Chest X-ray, AP view. Patient: 66 years old, sex M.
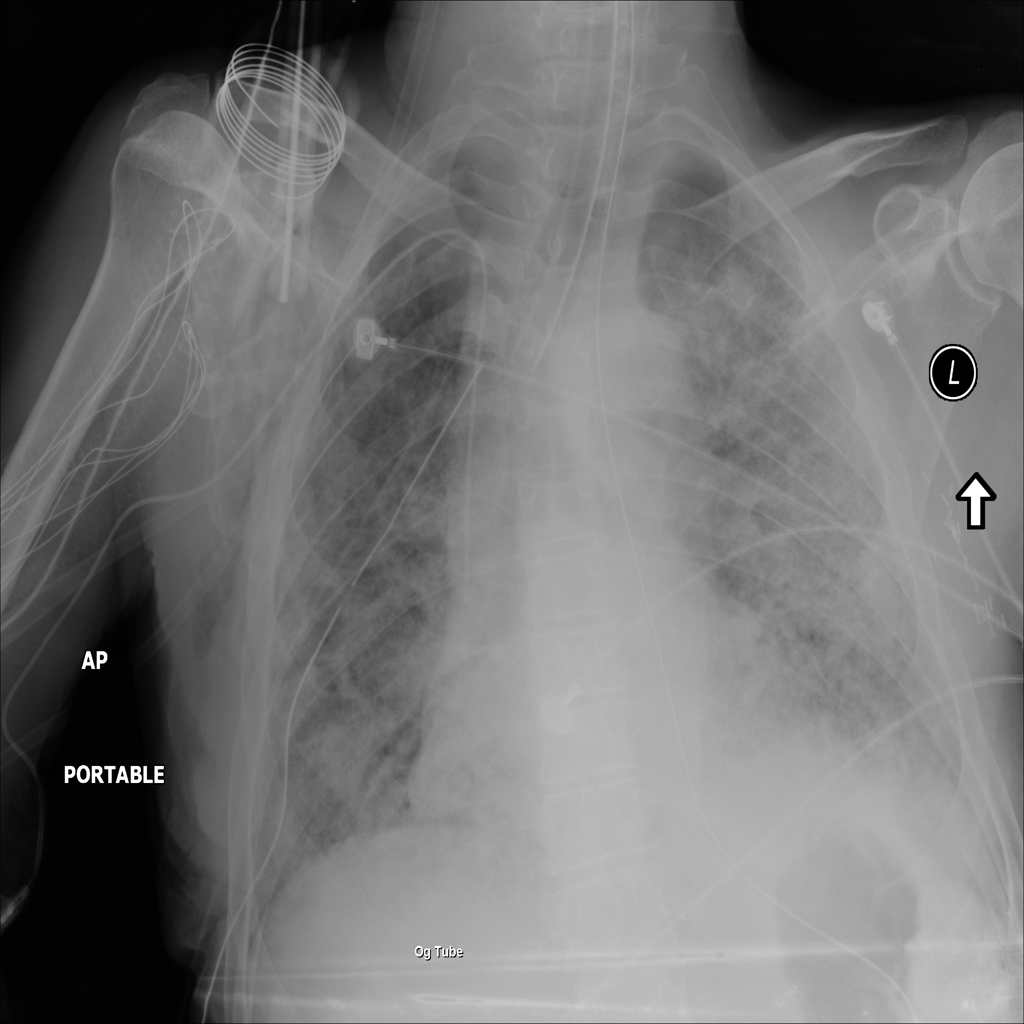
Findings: Pneumothorax